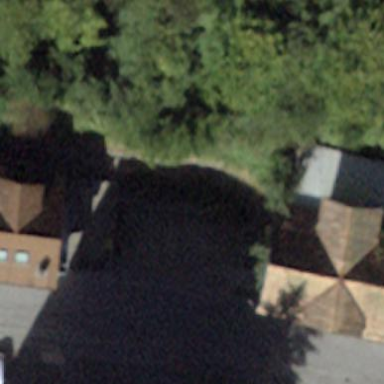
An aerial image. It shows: Warehouse building.